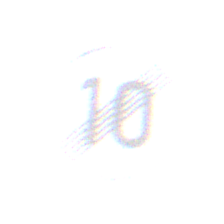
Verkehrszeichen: EndeGeschwindigkeit10
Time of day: SunriseSunset
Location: Outdoor (RoadRail)
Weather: PartlyCloudy
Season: NotSpecified
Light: Natural